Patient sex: M
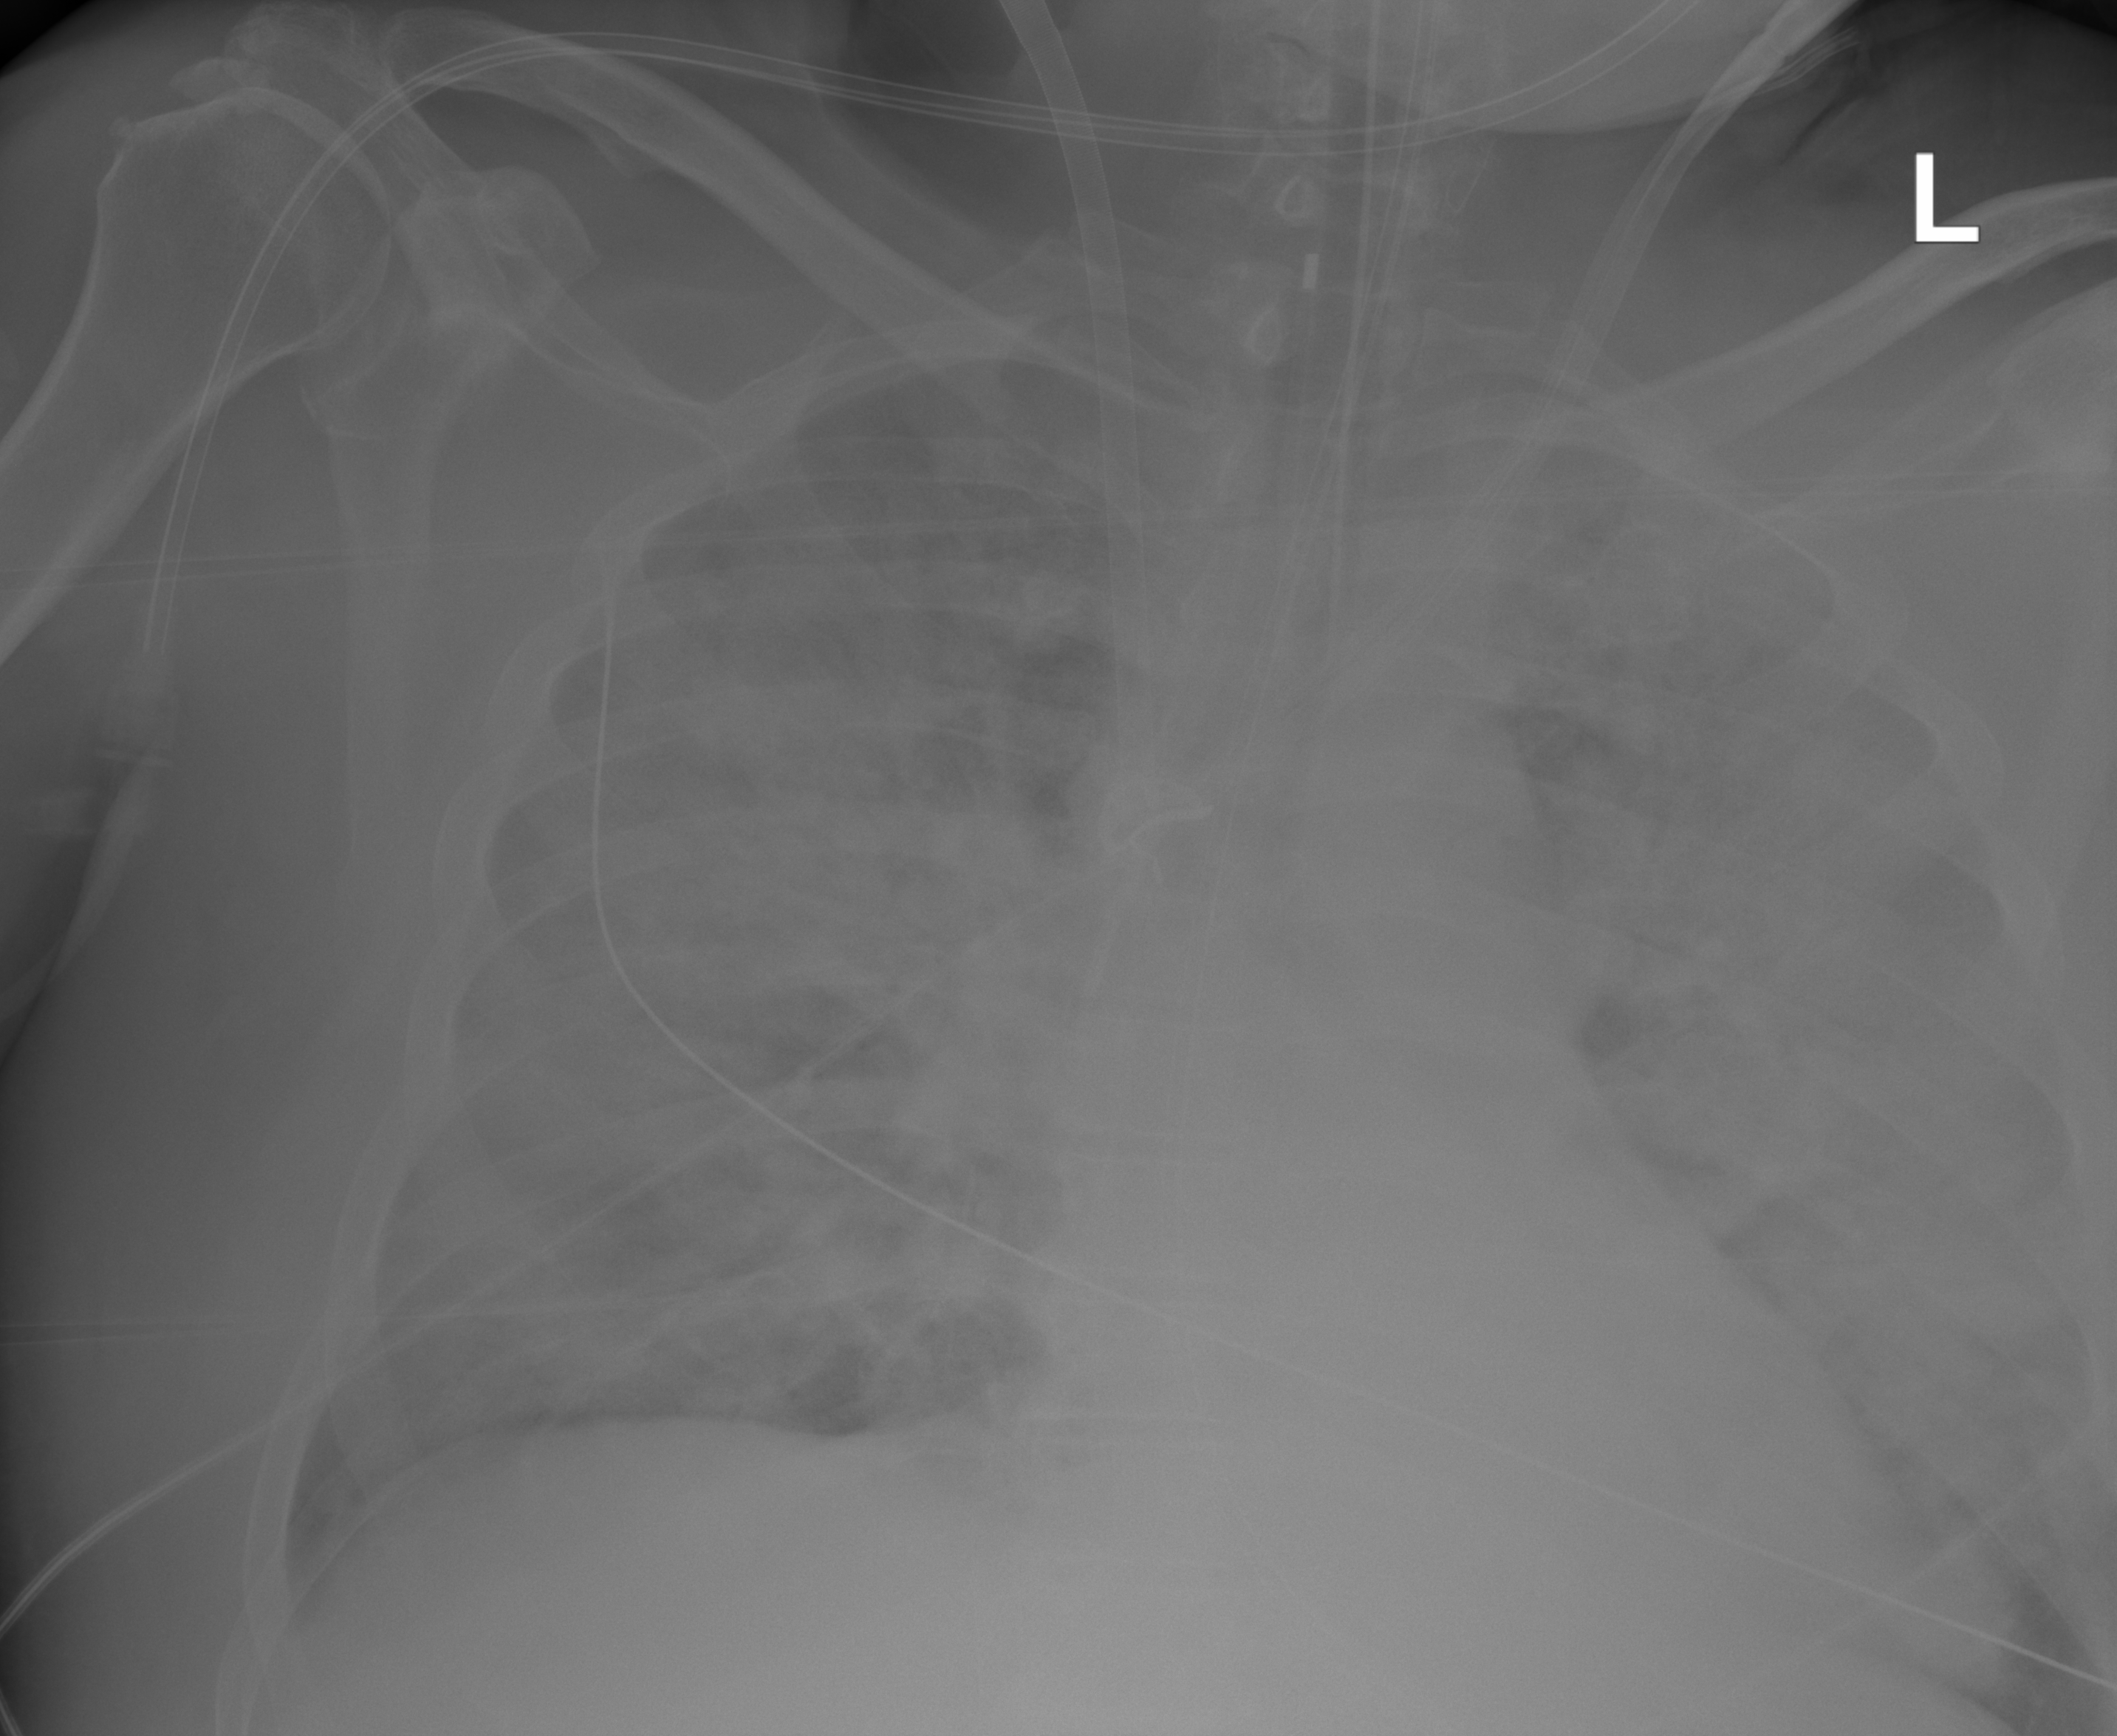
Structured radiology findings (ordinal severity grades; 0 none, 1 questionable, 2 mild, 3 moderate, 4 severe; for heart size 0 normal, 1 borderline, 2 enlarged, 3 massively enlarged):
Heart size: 1
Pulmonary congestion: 2
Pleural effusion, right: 1
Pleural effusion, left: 0
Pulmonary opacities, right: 4
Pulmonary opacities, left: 4
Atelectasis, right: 4
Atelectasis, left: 4